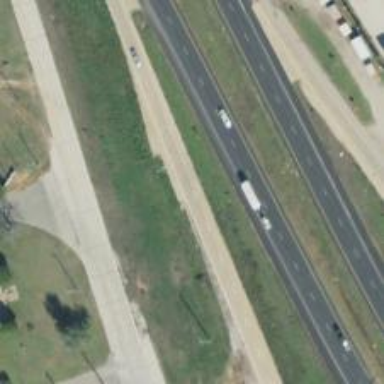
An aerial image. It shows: Trunk link highway.